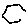
Label: hexagon